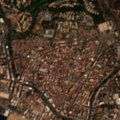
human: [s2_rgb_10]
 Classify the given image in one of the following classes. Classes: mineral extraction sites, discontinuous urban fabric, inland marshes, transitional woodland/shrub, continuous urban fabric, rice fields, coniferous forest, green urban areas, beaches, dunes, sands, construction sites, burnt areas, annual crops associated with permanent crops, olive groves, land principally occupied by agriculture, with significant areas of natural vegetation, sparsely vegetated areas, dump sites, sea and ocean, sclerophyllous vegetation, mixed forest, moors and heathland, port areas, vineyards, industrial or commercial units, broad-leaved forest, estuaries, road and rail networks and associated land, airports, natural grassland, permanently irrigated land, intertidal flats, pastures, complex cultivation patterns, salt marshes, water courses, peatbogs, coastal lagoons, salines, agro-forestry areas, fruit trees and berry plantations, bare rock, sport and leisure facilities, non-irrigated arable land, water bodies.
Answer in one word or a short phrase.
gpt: continuous urban fabric, discontinuous urban fabric, construction sites, sport and leisure facilities, sea and ocean